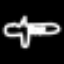
Label: airplane